Field crop: tomato
Growth stage: 2
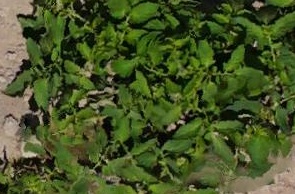
Species: tomato